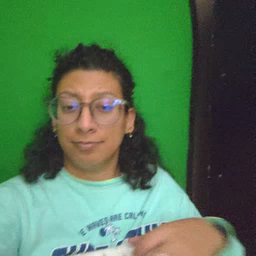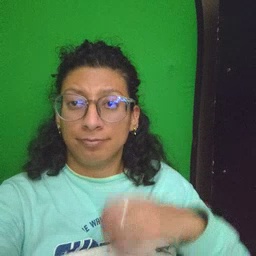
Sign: sleep